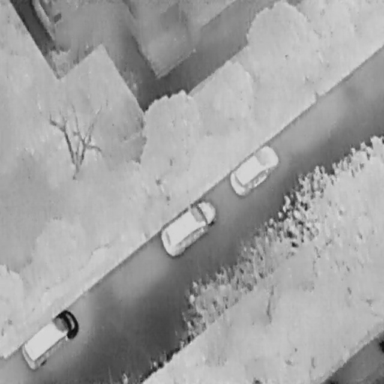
There are three Cars in the infrared image.